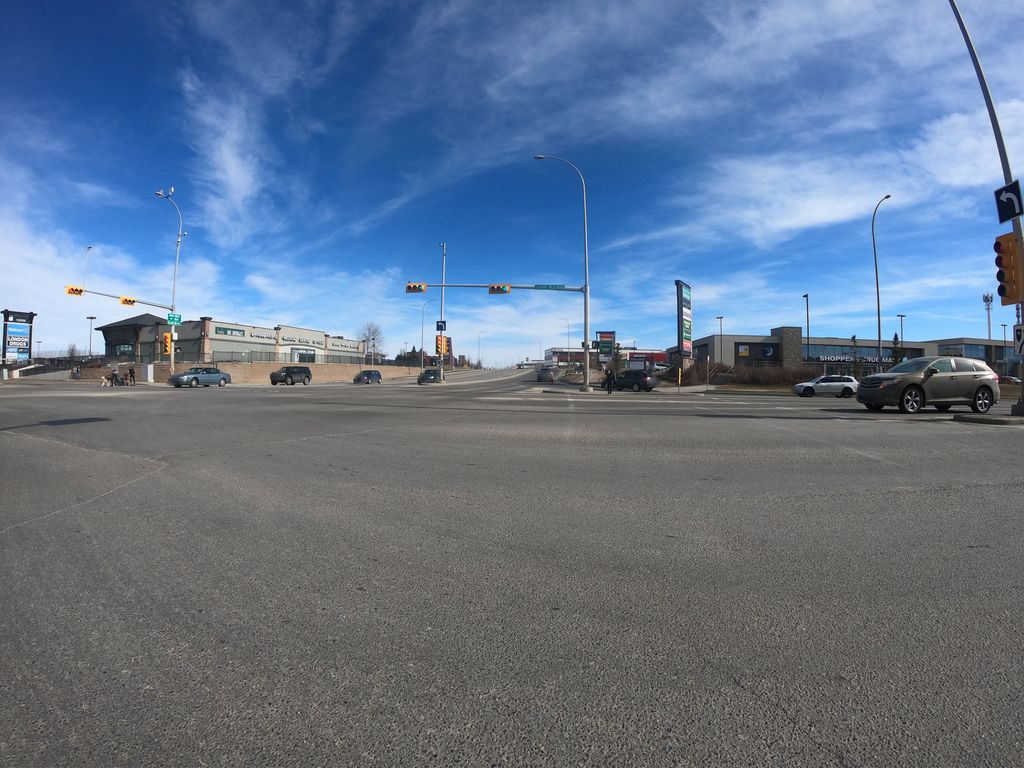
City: calgary